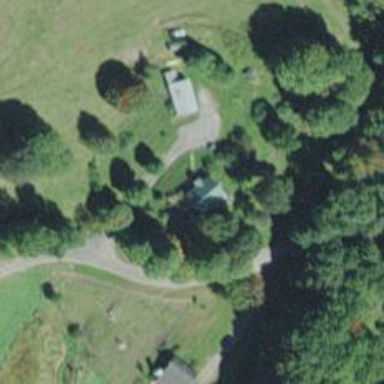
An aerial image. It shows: Simple and straightforward house.